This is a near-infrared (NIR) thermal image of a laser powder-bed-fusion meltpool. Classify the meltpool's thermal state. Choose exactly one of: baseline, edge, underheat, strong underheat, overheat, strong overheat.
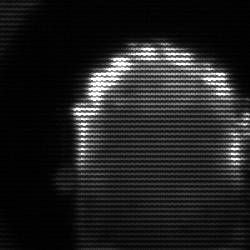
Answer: baseline